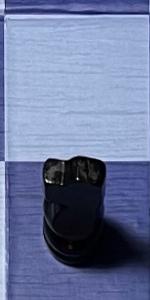
Label: Knight_Black